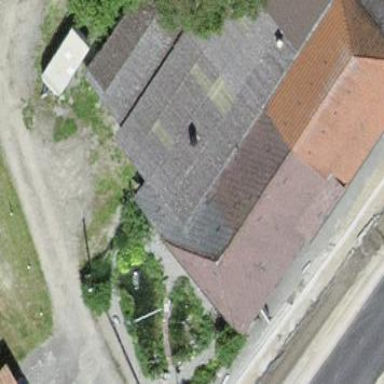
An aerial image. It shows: Farm building.